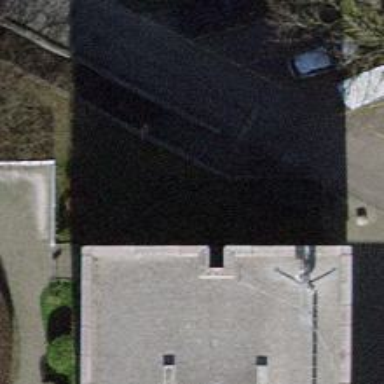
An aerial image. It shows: Concrete steps.